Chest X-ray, PA view. Patient: 73 years old, sex M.
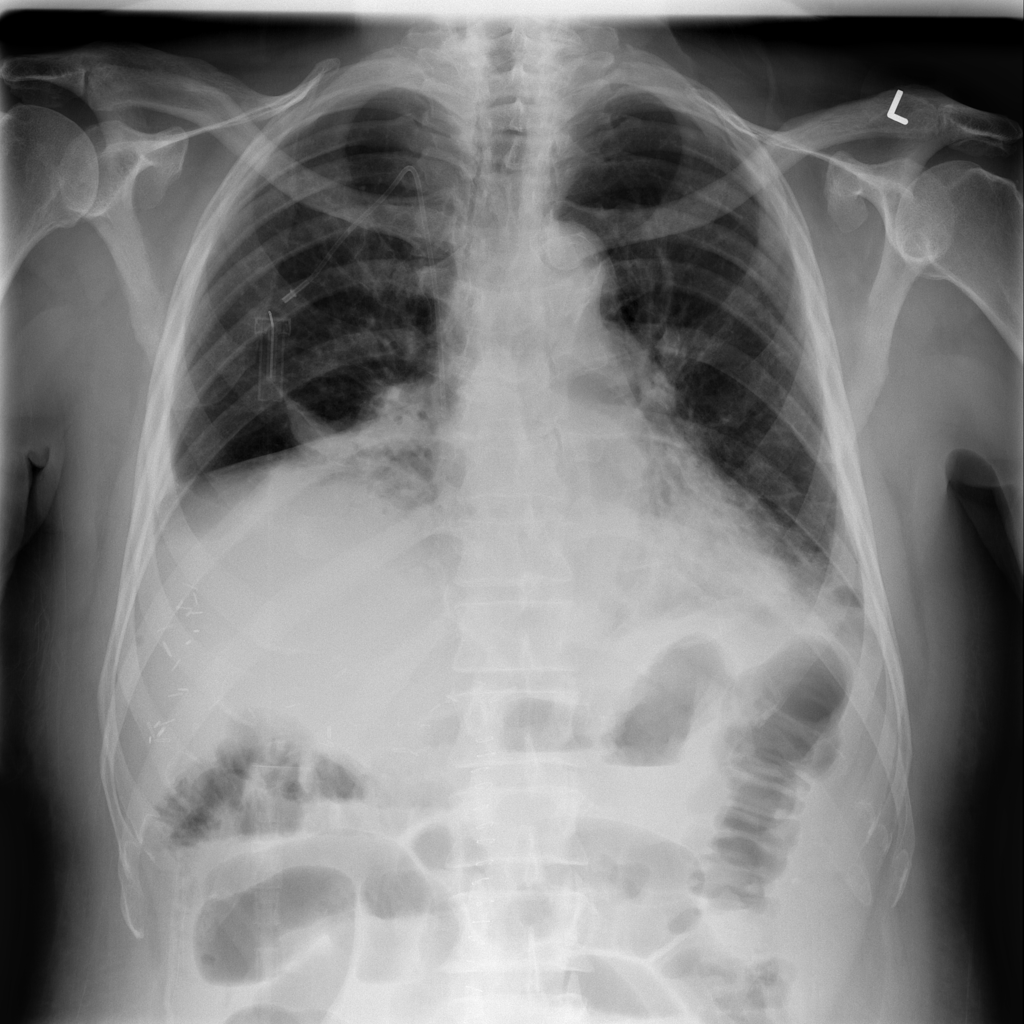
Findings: No Finding